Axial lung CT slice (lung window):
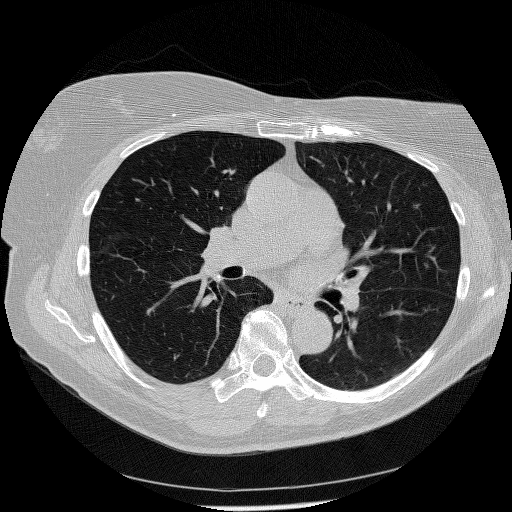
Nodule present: no